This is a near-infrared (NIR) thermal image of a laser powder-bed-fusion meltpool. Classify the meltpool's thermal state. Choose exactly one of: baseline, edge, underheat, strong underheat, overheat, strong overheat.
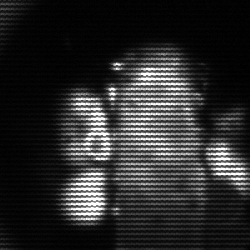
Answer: strong underheat